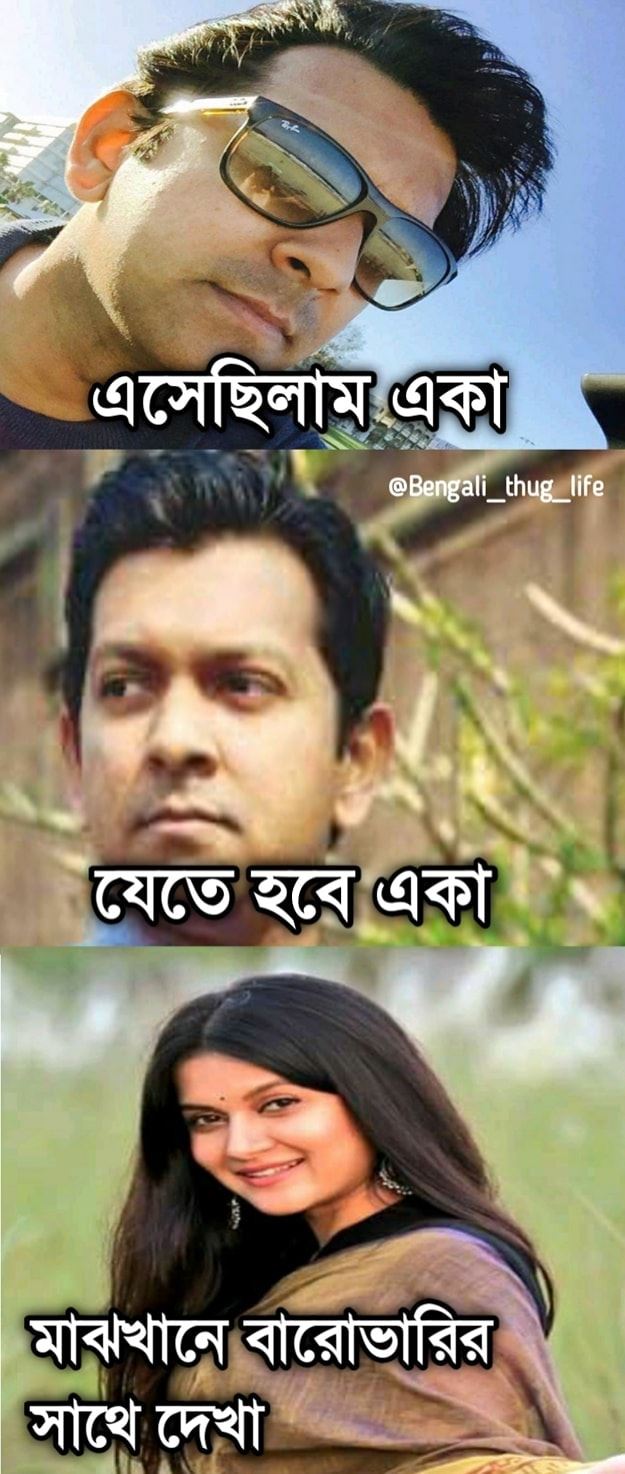
Caption: এসেছিলাম একা      যেতে হবে একা     মাঝখানে বারোভারির সাথে দেখা
Label: hate